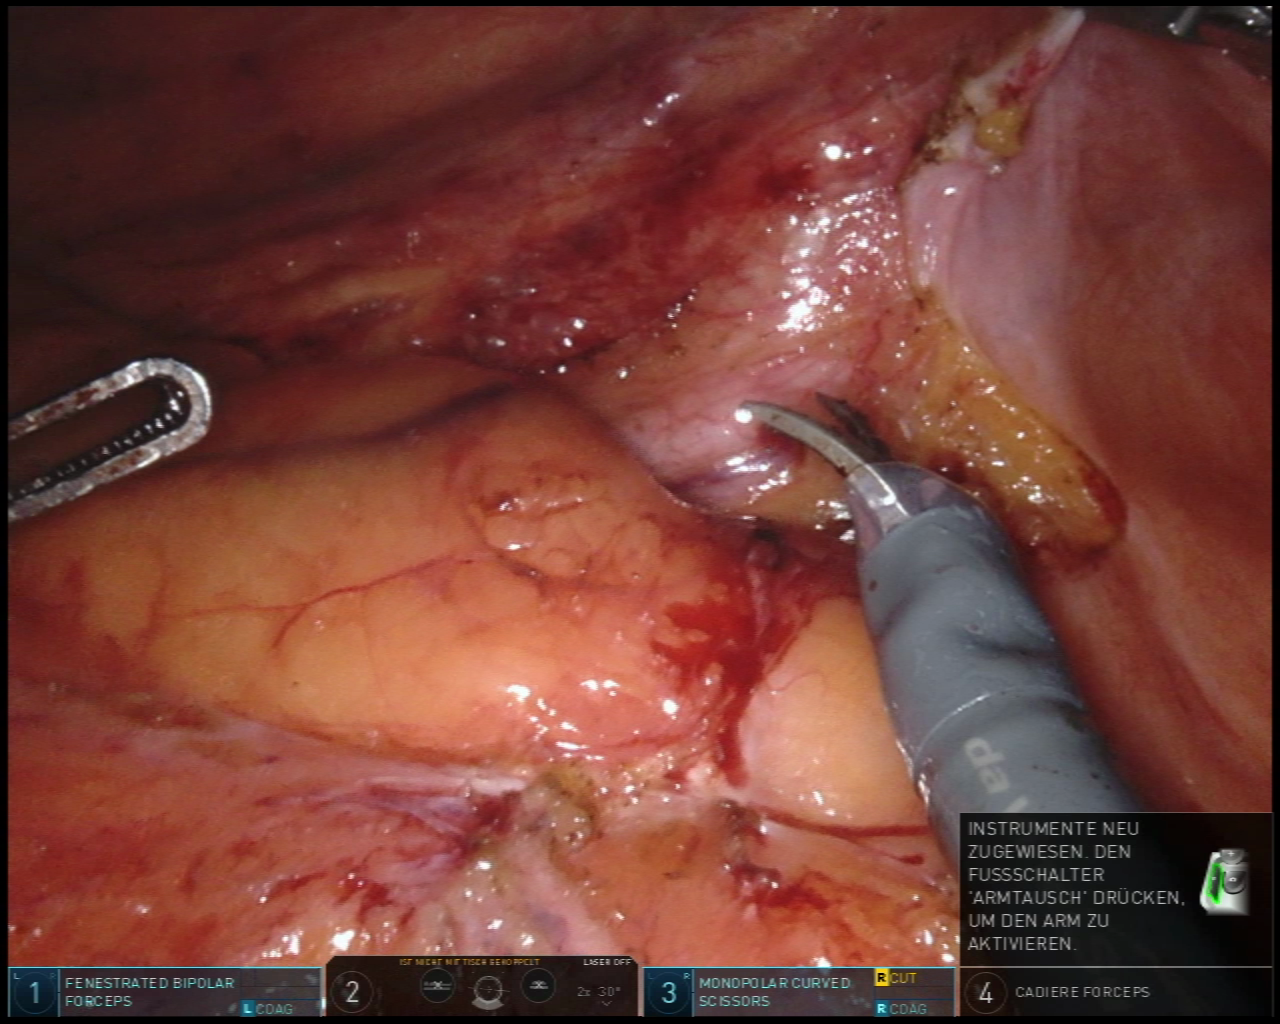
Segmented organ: ureter
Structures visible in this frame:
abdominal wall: yes
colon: no
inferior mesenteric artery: no
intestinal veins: no
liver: no
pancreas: no
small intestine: no
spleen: no
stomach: no
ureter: yes
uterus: no
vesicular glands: no